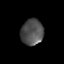
Tissue: prostate
Cell type: Fibroblasts
Senescence score: 0.8276
Nuclear area (px): 574
Mean DAPI intensity: 79.789